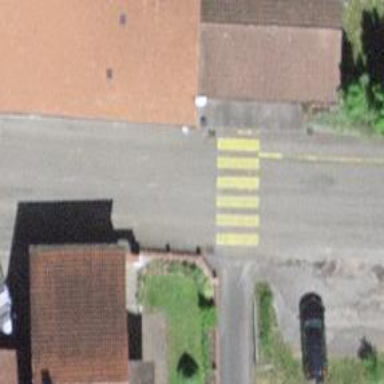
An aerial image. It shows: Crossing on the road.